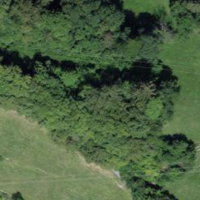
EUNIS habitat code: 41
Species observed at this site:
Clinopodium vulgare